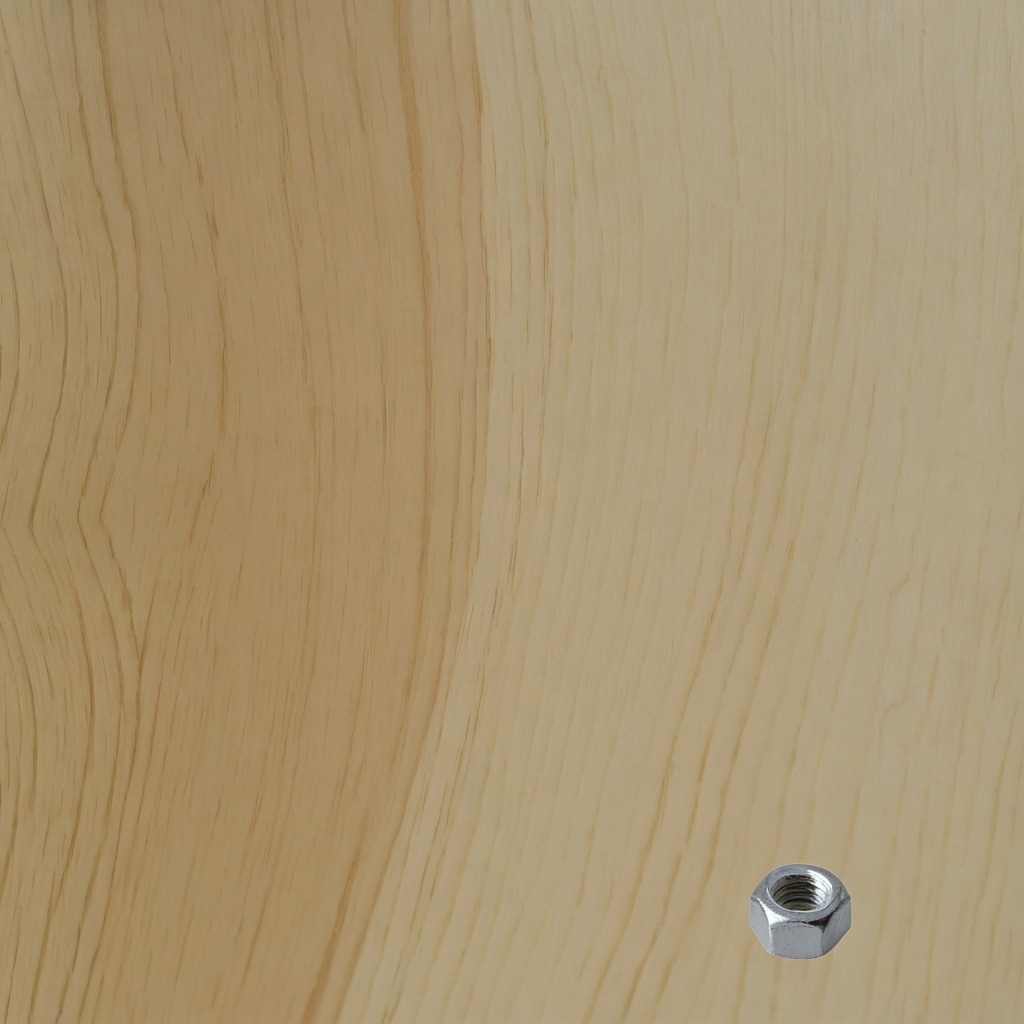
A metal nut lies on the plywood surface in a paint workshop lit by afternoon window light.